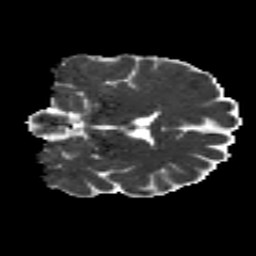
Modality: MD
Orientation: coronal
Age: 31
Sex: male
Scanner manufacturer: siemens
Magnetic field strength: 3 T
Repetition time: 8.8 s
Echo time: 0.085 s